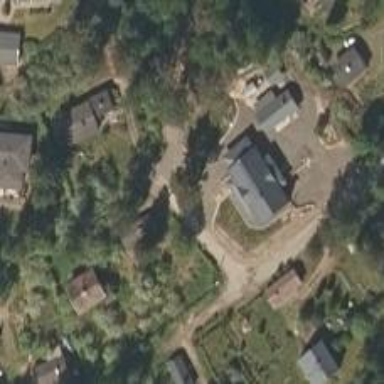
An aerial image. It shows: Asphalt road in residential area.